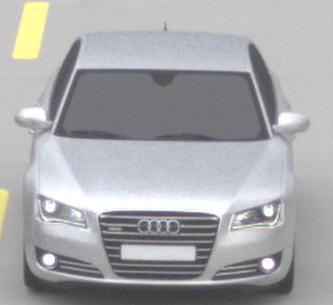
Make: Audi
Model: A8 D4
Model produced from: 2009
Model produced until: 2017
Doors: 4
Color: white
Road condition: dry road
Daytime: morning or afternoon
Contrast: low contrast